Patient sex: M
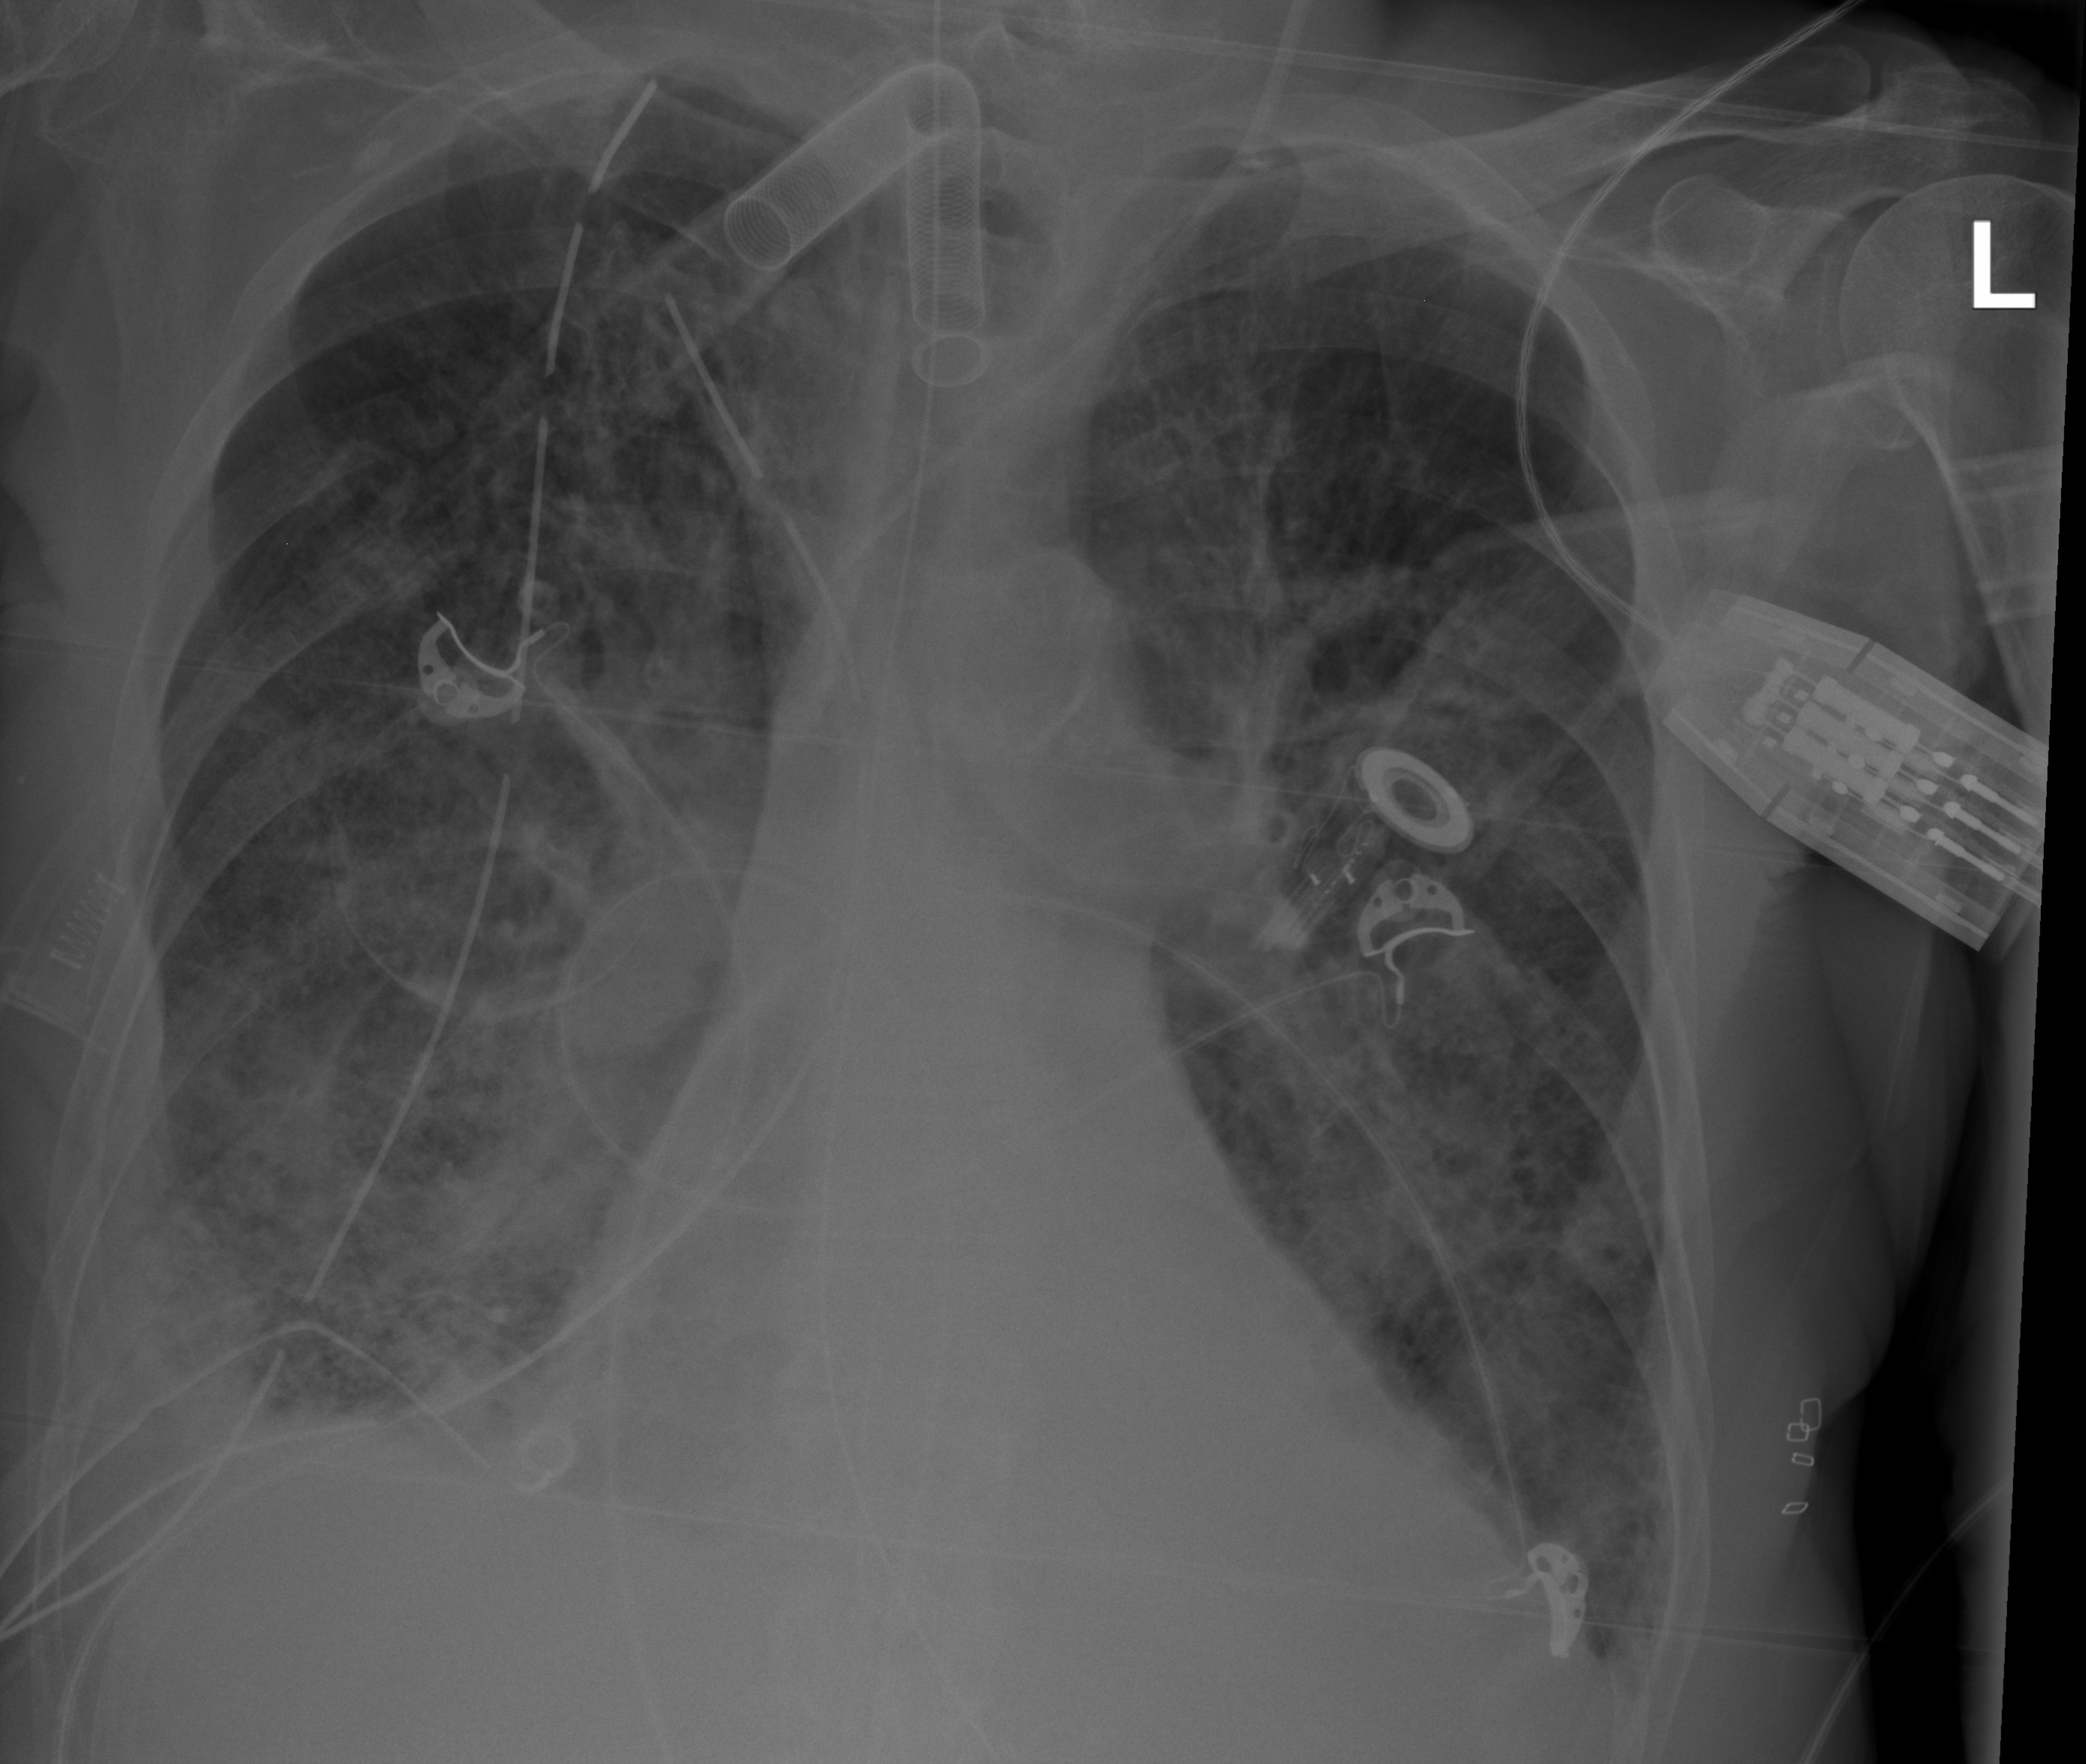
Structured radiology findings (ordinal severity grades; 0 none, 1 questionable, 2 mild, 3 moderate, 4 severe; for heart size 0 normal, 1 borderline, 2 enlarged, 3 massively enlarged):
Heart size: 2
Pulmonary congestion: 0
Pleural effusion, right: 2
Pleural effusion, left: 2
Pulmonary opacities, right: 3
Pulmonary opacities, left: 2
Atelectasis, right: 3
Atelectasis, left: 2